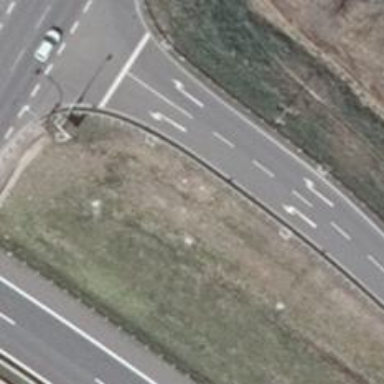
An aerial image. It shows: Motorroad with trunk link.